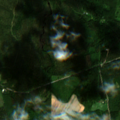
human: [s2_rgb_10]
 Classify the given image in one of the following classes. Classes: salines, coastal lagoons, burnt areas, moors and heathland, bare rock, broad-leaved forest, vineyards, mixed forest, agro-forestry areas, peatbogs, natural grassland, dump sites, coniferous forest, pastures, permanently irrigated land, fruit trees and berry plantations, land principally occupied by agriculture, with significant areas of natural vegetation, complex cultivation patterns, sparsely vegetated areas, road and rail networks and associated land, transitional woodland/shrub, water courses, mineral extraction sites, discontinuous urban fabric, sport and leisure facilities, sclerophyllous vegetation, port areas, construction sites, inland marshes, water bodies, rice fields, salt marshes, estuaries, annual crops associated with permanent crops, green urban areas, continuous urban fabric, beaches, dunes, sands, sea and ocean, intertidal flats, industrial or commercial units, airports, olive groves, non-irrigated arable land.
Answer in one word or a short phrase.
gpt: coniferous forest, mixed forest, transitional woodland/shrub